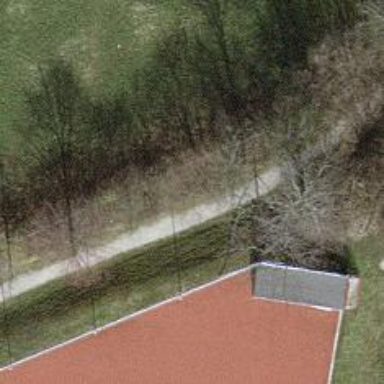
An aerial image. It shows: Hedge acting as barrier.